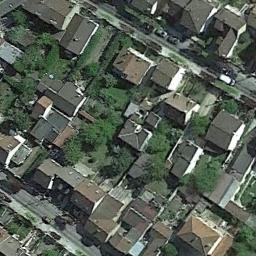
Label: residential